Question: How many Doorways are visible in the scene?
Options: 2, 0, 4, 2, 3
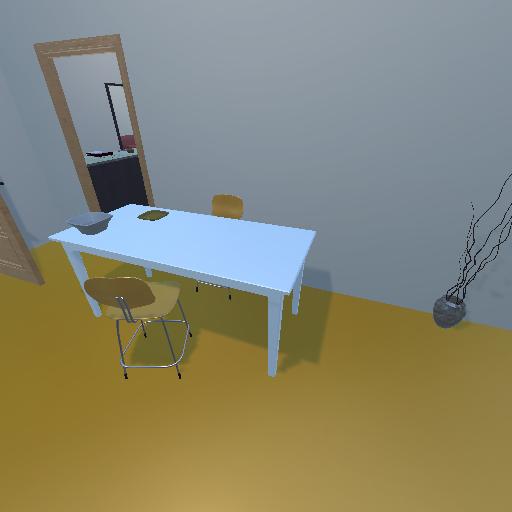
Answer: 2